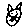
Label: cat